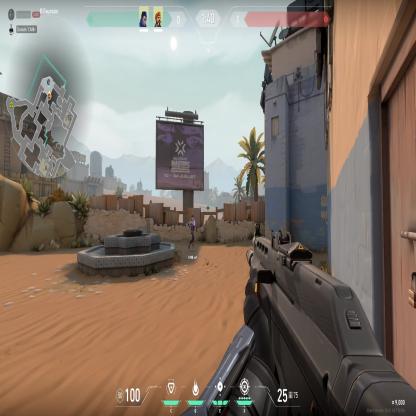
Label: teammate